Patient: sex F, age 55
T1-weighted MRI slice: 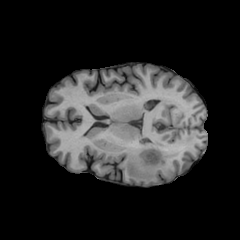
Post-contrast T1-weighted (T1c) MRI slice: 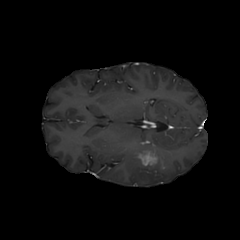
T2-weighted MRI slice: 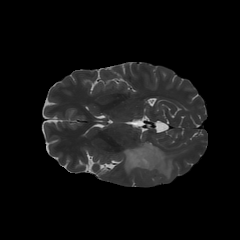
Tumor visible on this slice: yes
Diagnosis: Glioblastoma, IDH-wildtype
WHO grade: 4